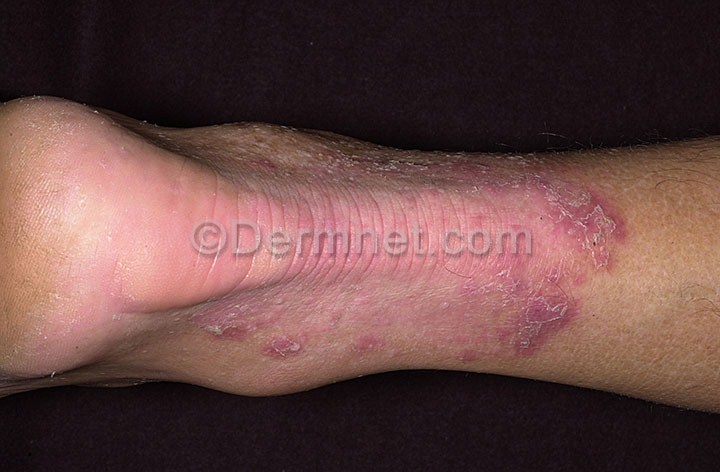
Disease: Tinea Ringworm Candidiasis and other Fungal Infections